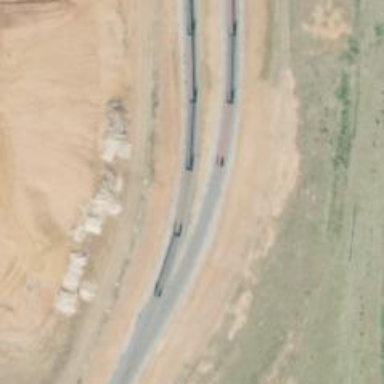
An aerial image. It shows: Rail spur service for lumber transportation.